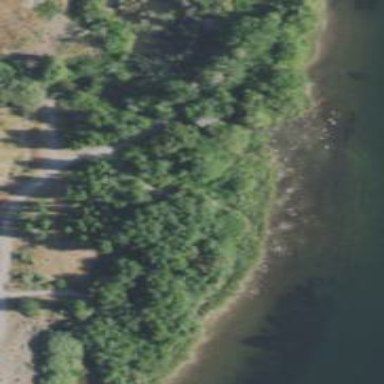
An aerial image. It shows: Bird hide located in leisure land.